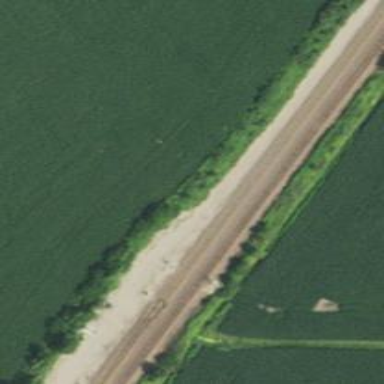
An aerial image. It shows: Railway track.